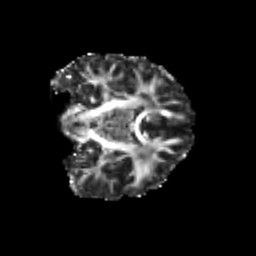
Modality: FA
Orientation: coronal
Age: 20
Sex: female
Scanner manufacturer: siemens
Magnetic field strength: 3 T
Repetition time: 3.5 s
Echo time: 0.113 s